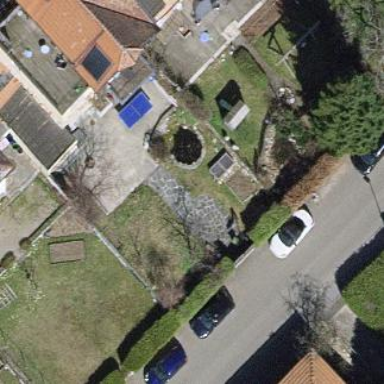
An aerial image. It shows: Simple and straightforward house.